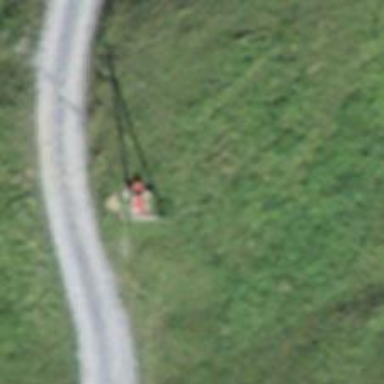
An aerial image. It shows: Power pole.